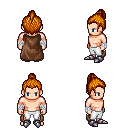
a pixel art fantasy rpg character, male body template, human, light skin, brown cape, white pants, dark blonde short topknot hairstyle, white cloth bandages, metal boots, four views (front, back, left, right), 2x2 character sprite sheet, small pixel art, hard edges, no anti-aliasing